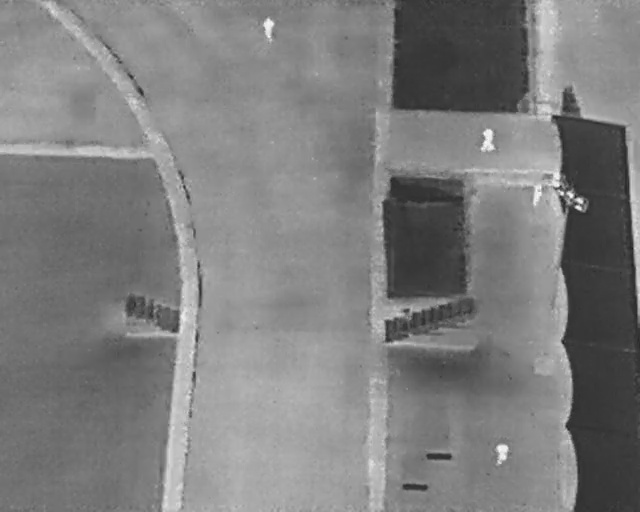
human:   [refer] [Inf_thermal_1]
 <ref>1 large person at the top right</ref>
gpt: <box>[[74, 25, 78, 28, 2]]</box>